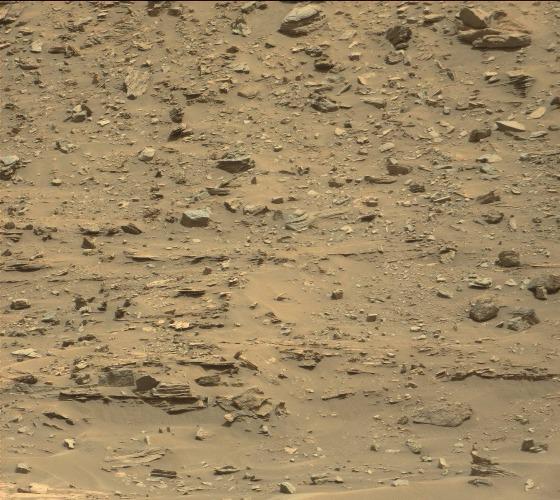
Terrain classes present: Bedrock, Gravel / Sand / Soil, Rock, Shadow